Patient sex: M
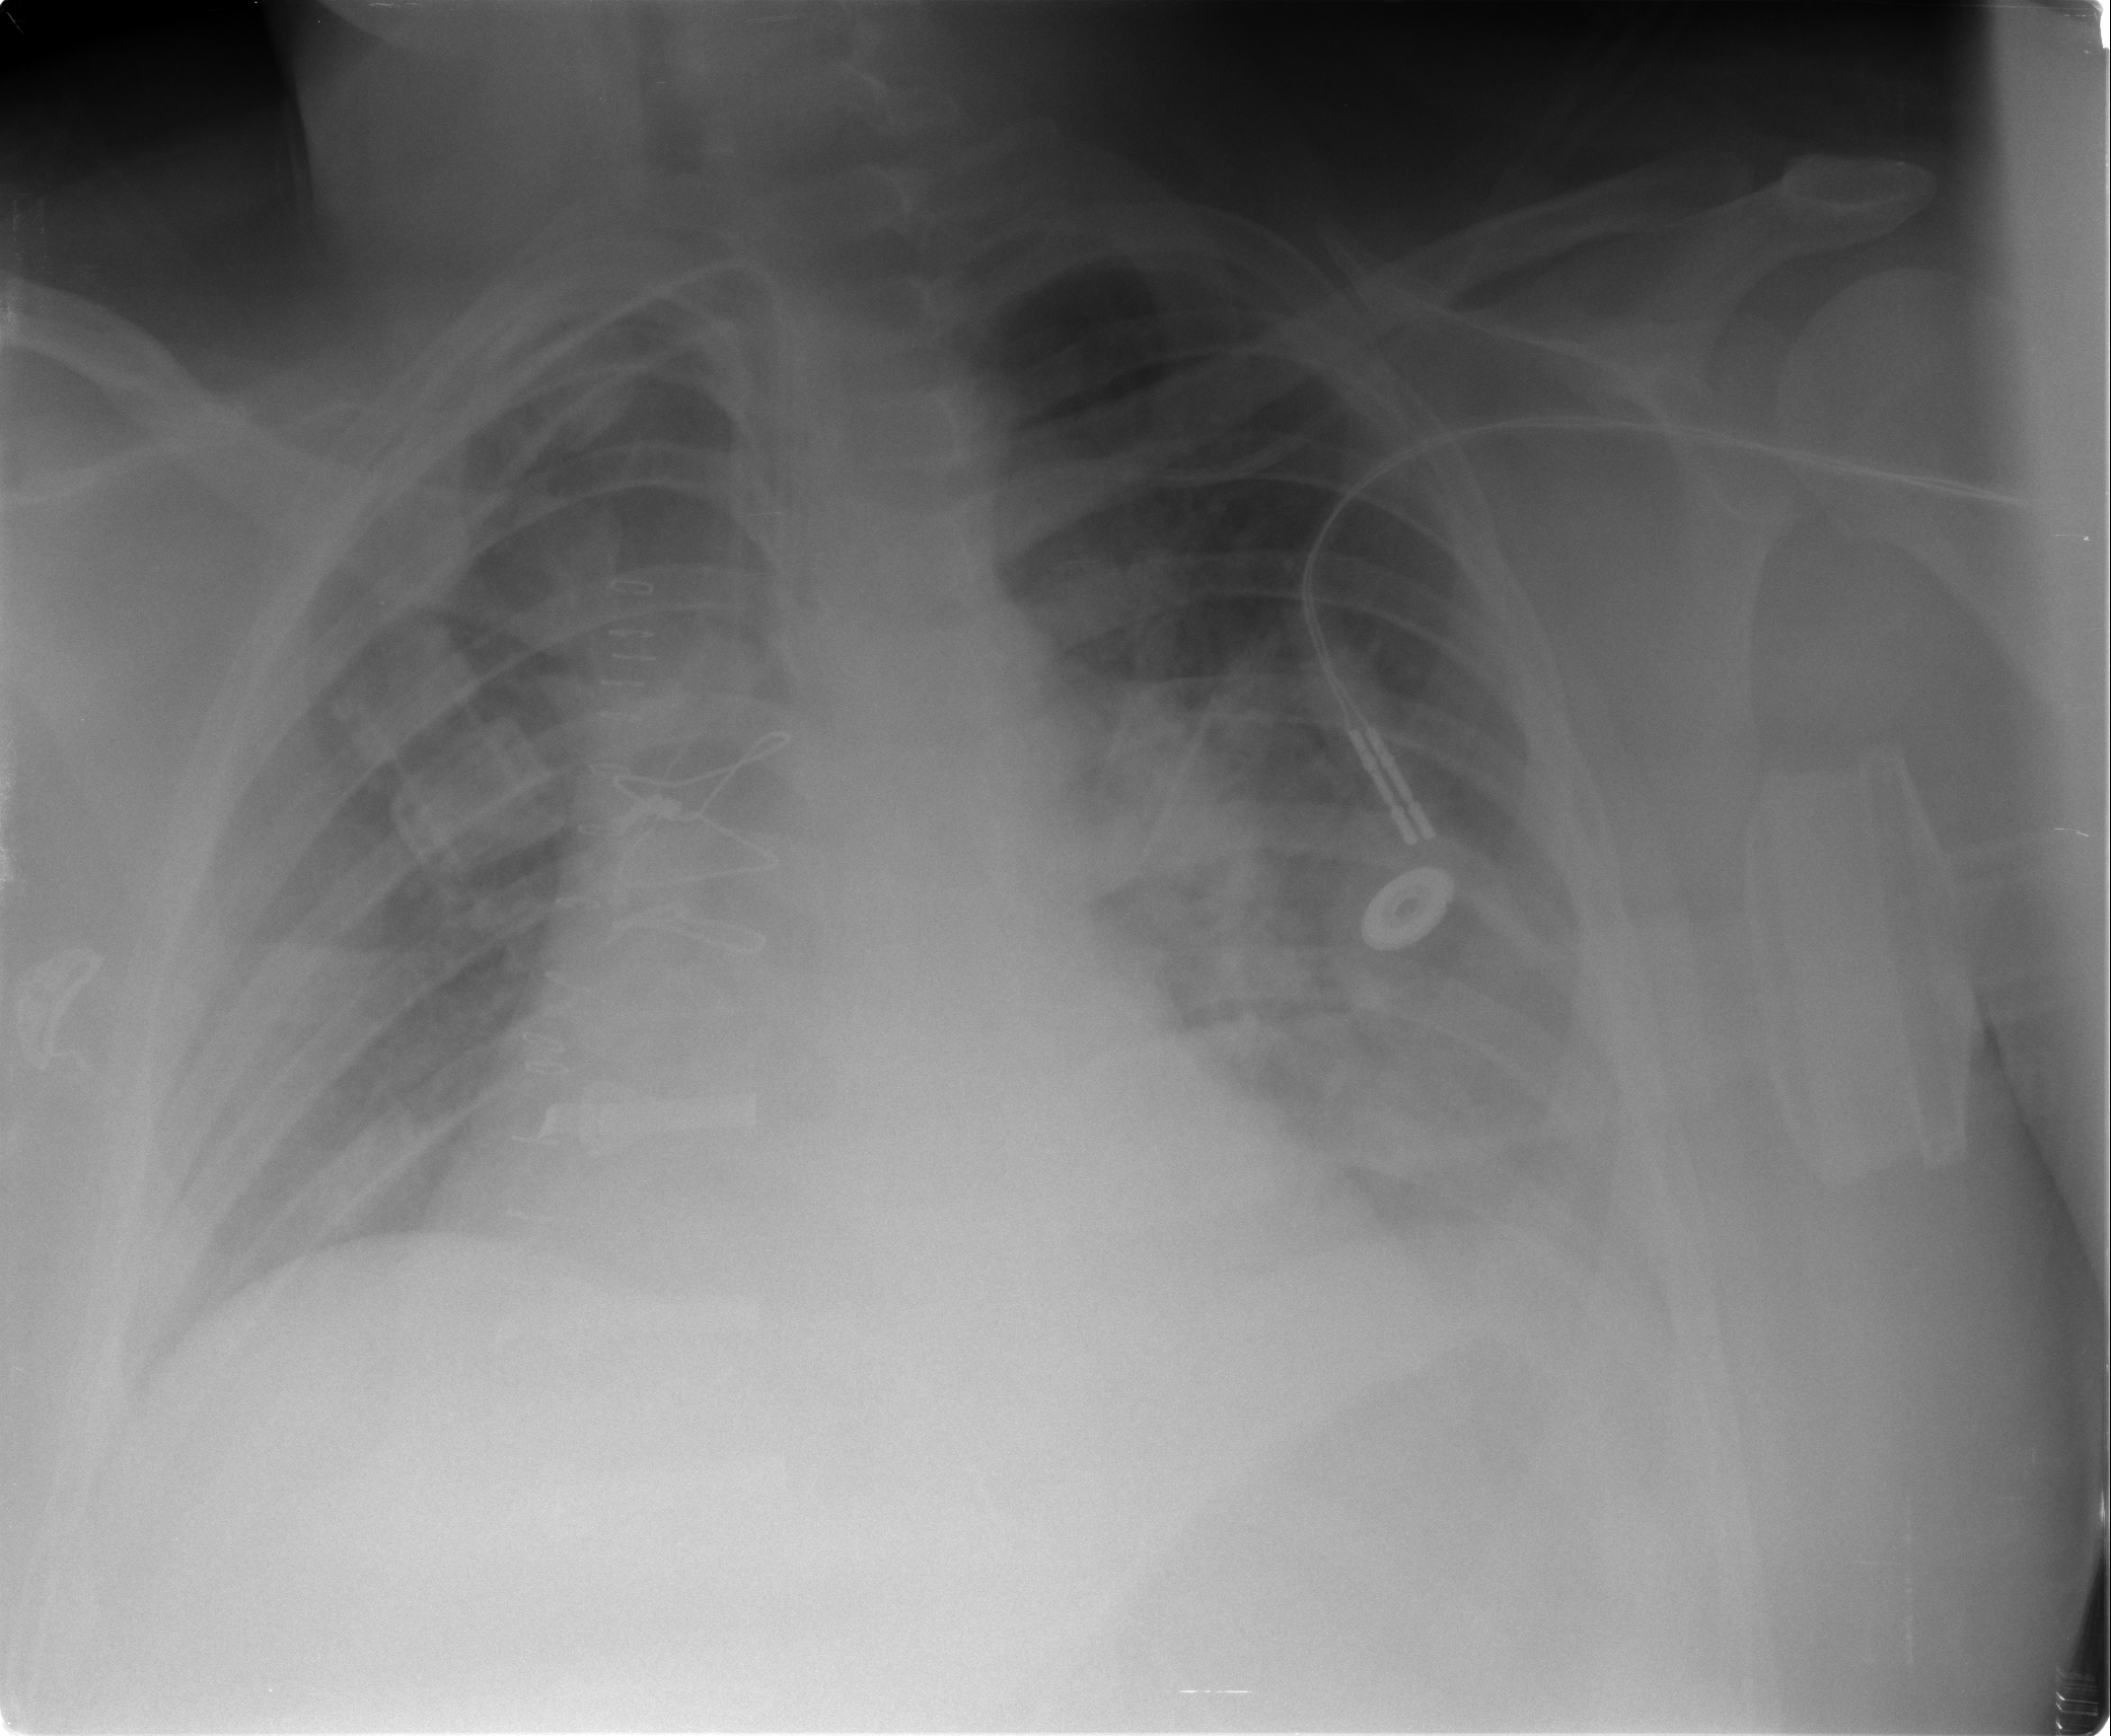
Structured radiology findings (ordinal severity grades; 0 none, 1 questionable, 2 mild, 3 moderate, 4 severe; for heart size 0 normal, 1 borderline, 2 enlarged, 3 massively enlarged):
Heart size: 1
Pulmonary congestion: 2
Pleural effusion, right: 2
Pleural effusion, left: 2
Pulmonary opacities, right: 2
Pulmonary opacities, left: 2
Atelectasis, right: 2
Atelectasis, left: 2